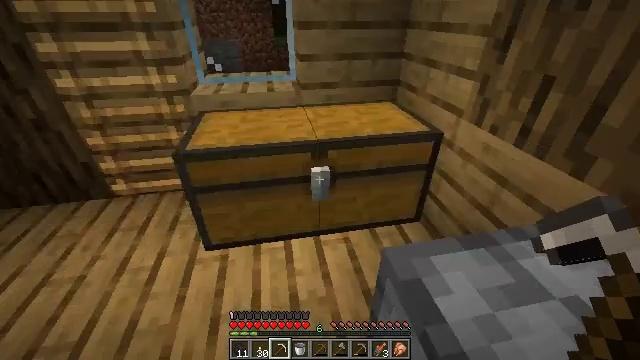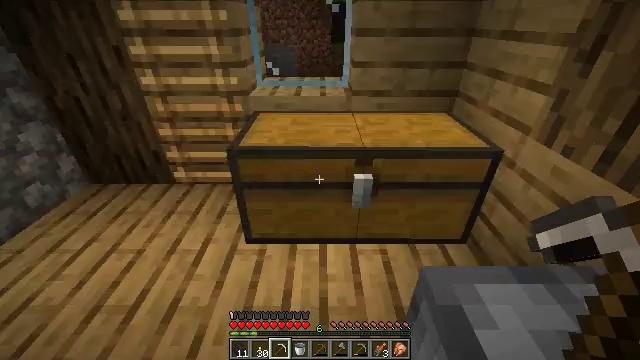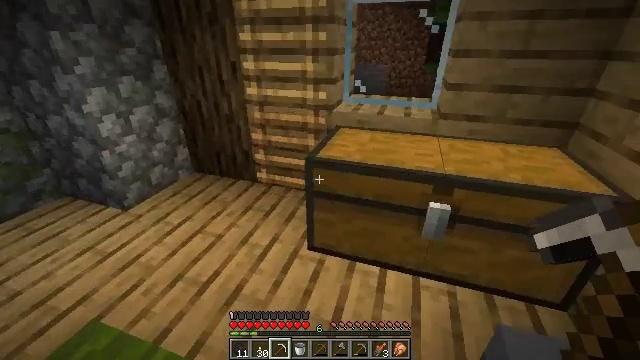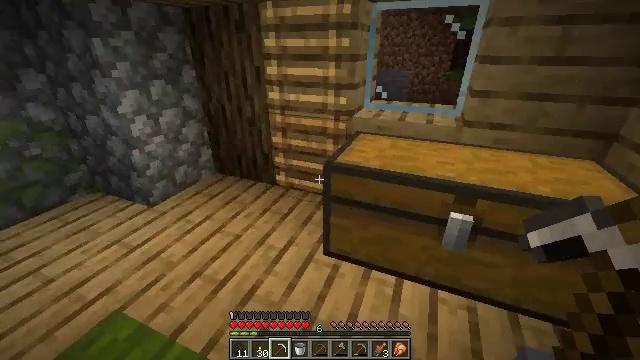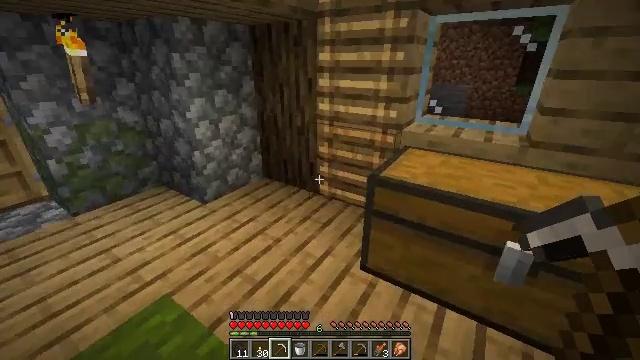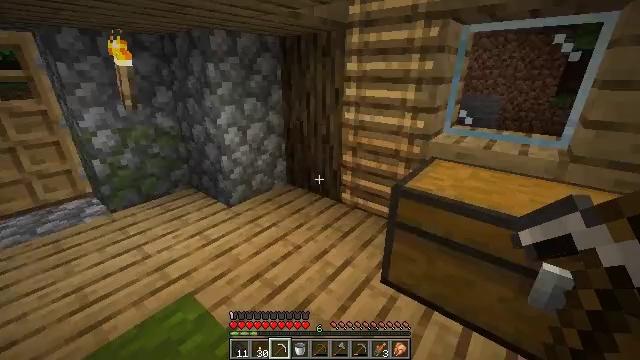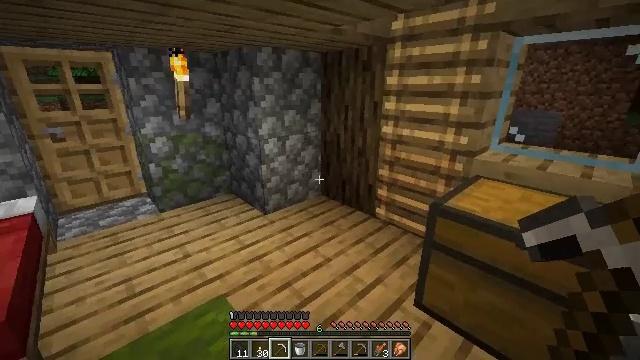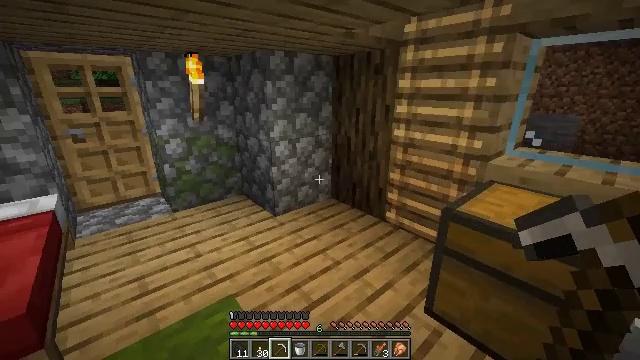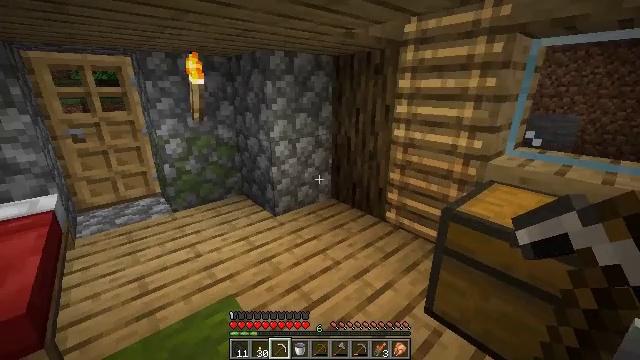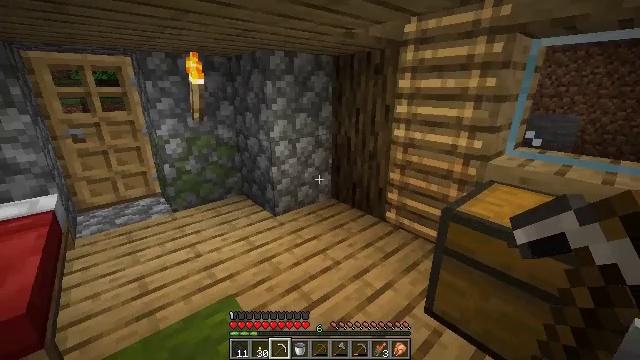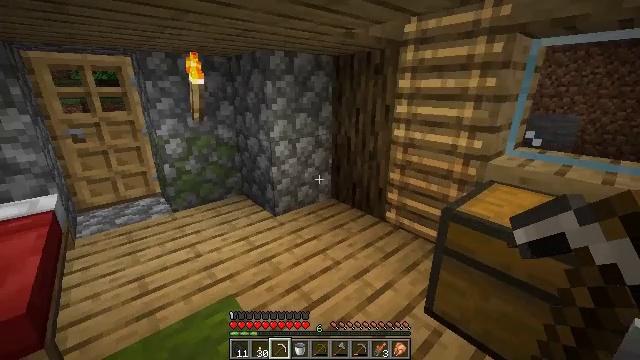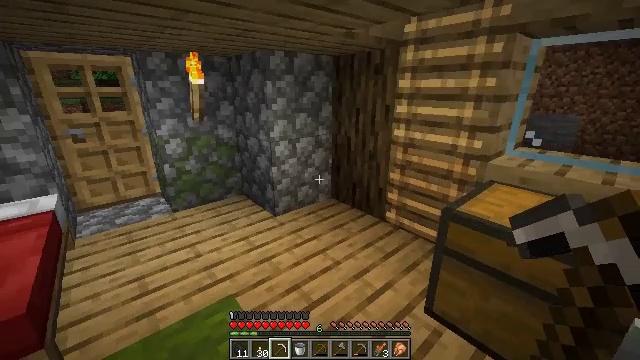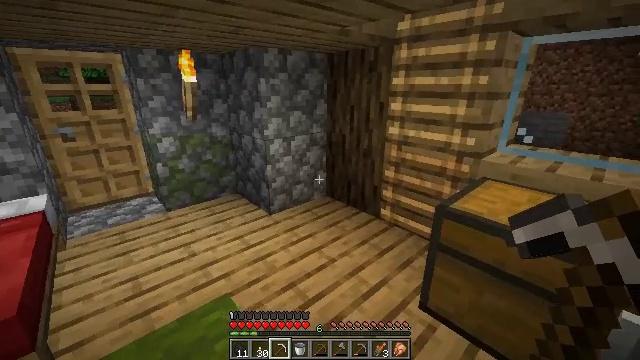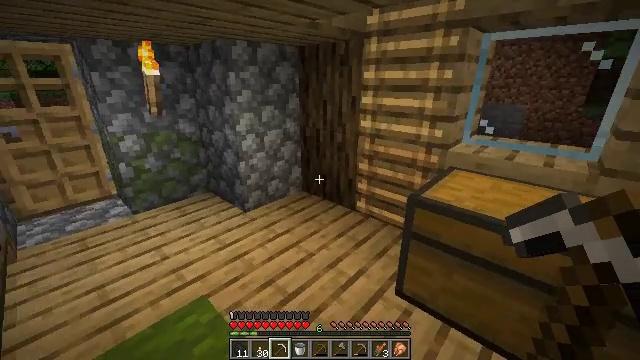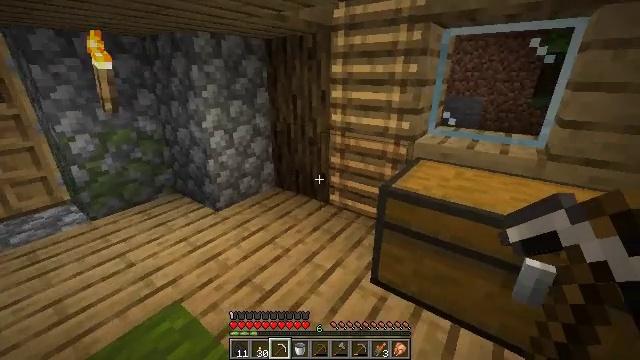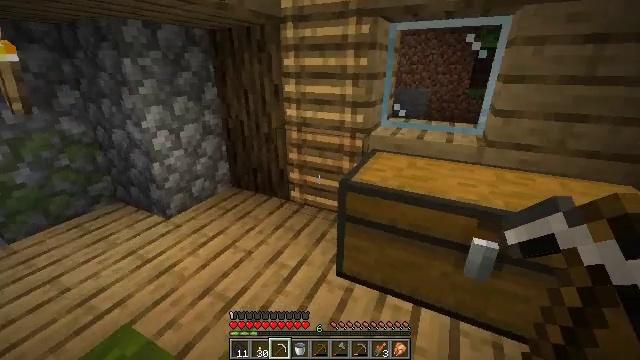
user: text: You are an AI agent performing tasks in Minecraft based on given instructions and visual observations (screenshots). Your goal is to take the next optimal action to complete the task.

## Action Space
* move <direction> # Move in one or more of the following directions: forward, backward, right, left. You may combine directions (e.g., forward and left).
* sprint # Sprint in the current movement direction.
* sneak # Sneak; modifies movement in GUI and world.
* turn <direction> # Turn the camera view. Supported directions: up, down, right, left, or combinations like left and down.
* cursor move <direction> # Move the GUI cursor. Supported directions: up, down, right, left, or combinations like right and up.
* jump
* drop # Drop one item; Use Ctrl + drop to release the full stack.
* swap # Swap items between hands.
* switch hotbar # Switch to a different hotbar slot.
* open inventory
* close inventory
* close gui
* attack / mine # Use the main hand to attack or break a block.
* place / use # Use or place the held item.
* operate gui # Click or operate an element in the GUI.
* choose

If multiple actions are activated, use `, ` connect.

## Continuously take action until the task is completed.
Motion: motion action
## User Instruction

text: Make an iron chestplate with iron ingots.
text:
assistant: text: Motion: turn left and up
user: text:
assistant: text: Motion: turn left and up
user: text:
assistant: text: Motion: turn left and up
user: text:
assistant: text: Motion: turn left and up
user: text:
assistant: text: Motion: turn left and up
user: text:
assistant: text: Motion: turn left and up
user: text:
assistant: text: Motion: turn left
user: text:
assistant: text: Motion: no_op
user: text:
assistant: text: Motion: no_op
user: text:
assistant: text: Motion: no_op
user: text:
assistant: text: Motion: no_op
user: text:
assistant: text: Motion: turn right
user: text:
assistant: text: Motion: turn right and down
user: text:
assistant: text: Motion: turn right and down
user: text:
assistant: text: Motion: move forward, turn right and down
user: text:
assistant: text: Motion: move forward, turn right and down
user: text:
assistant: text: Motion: move forward, turn right and down
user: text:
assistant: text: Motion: move forward, turn right and down
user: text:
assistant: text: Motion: move forward, turn right
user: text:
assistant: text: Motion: no_op
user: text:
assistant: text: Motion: turn right and down
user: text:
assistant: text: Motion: turn right and down
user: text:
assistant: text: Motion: turn right and down
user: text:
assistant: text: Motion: turn right and down
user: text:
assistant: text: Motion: no_op
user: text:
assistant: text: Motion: no_op
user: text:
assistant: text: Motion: no_op
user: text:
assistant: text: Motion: no_op
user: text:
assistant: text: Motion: no_op
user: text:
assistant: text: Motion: no_op